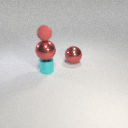
small red rubber sphere above small cyan metal cylinder